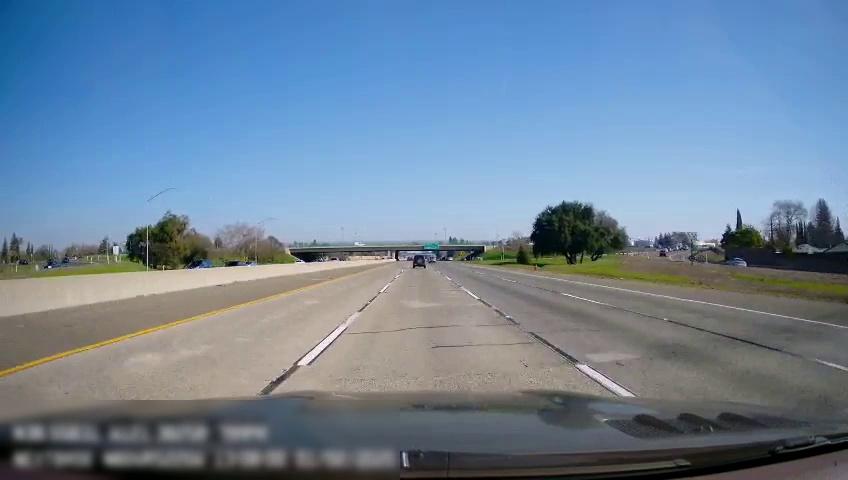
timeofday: Day
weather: Sunny
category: Drivable Space
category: Vehicles | SUV
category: Vehicles | Car
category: Vehicles | Car
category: Vehicles | SUV
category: Vehicles | Car
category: Drivable Space
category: Lanes | Current Lane
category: Lanes | Alternate Lane
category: Lanes | Alternate Lane
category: Lanes | Alternate Lane
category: Lanes | Alternate Lane
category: Lanes | Alternate Lane